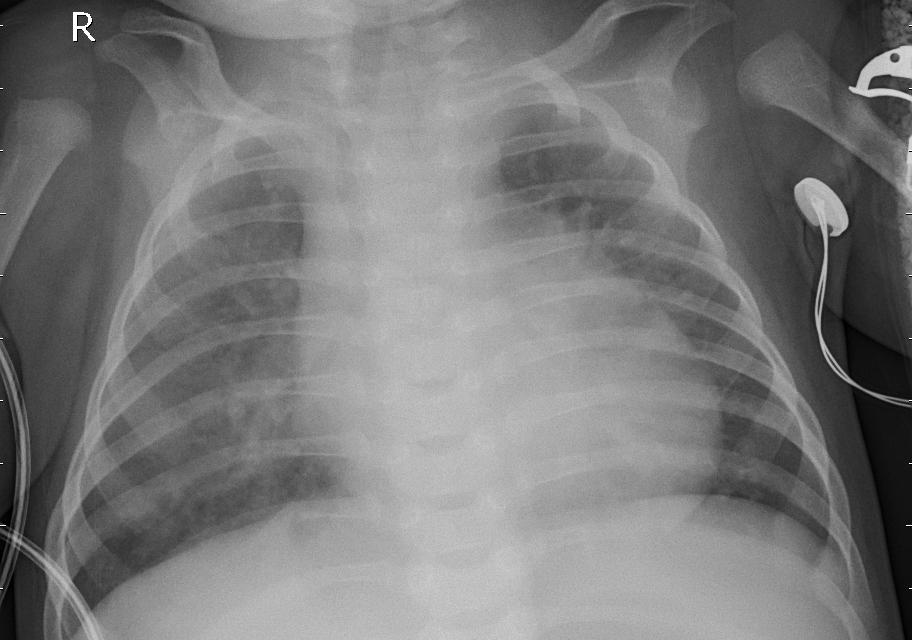
Diagnosis: PNEUMONIA